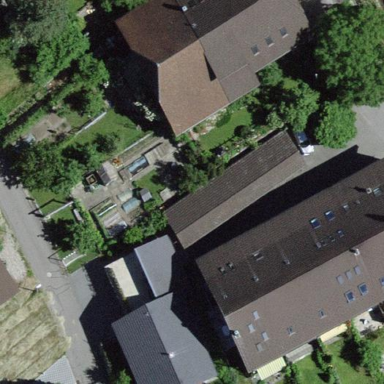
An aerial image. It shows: View of roof of building.